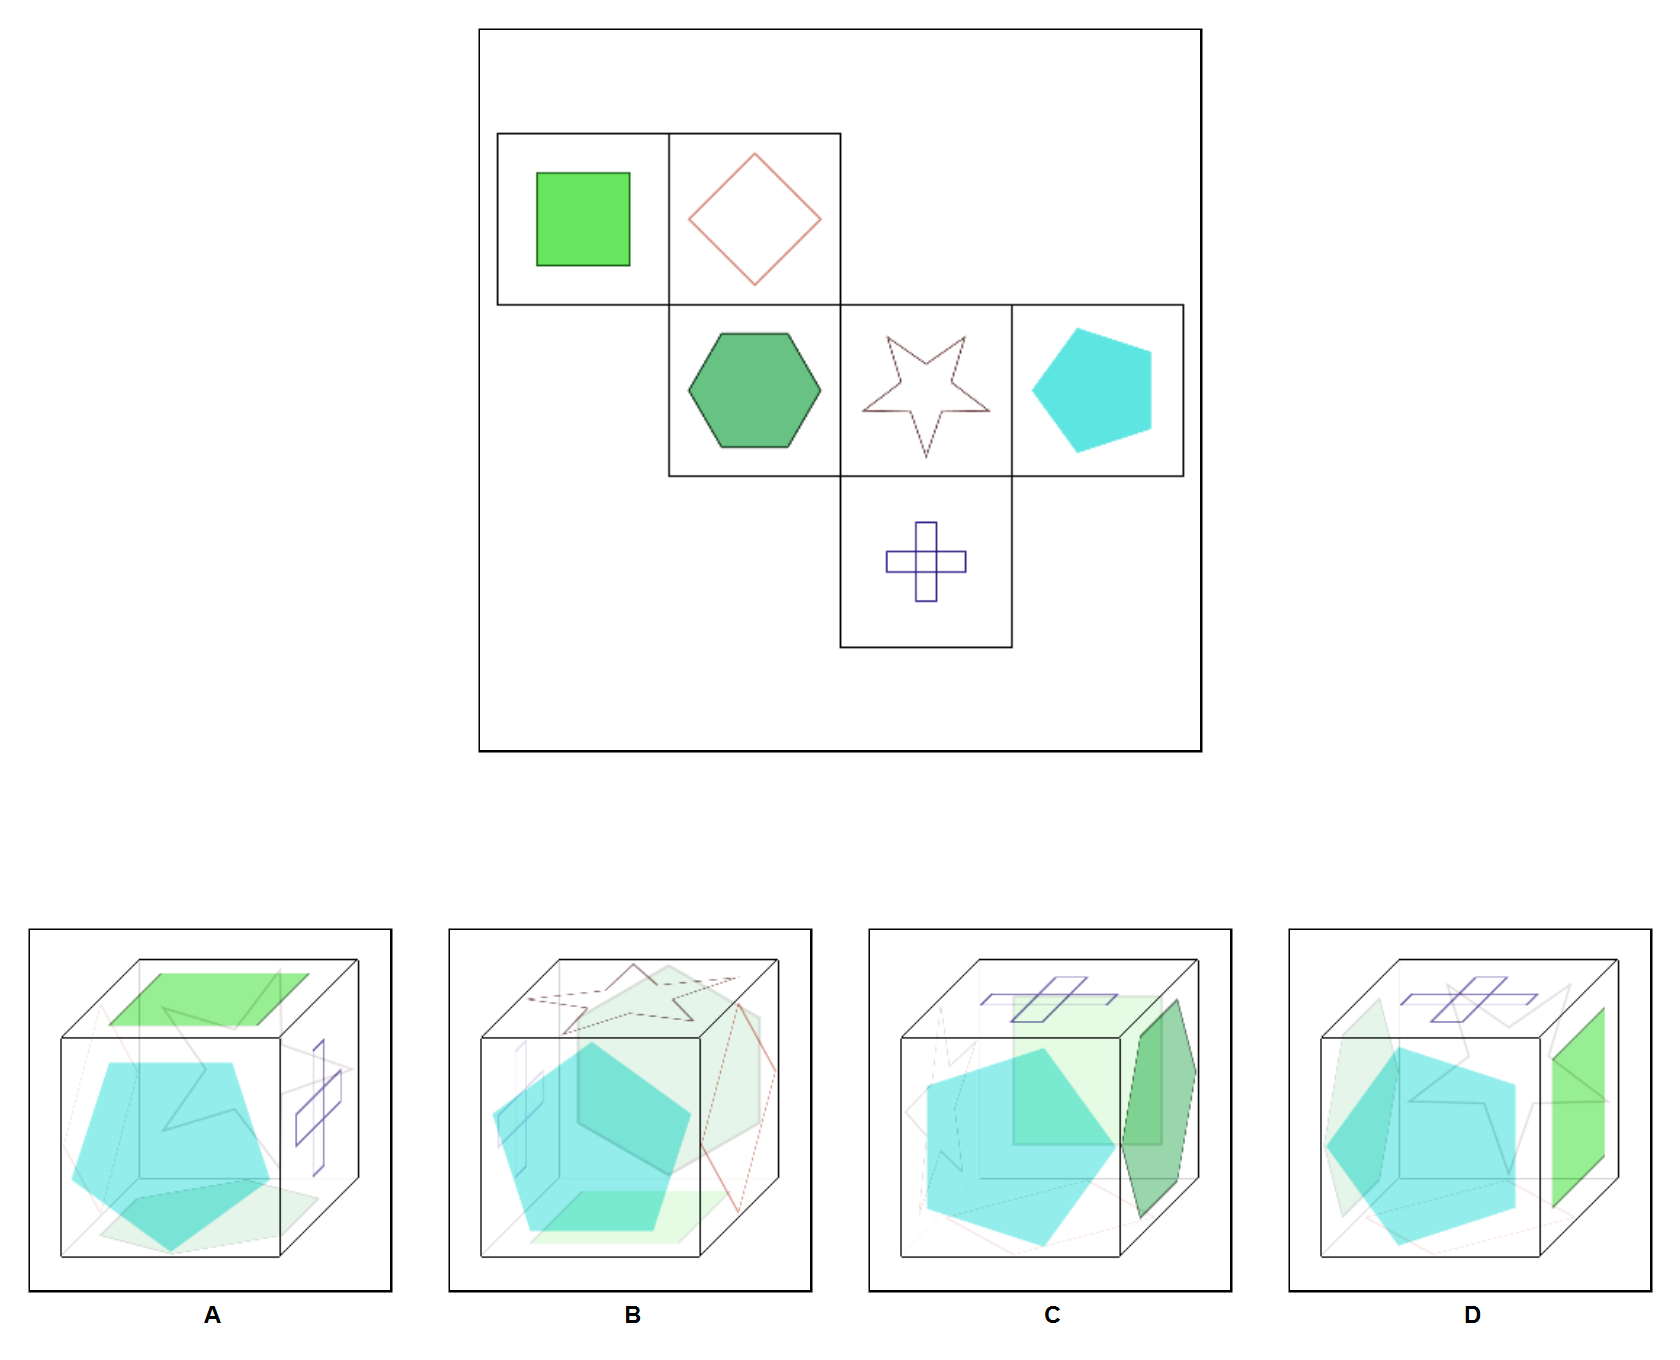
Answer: B